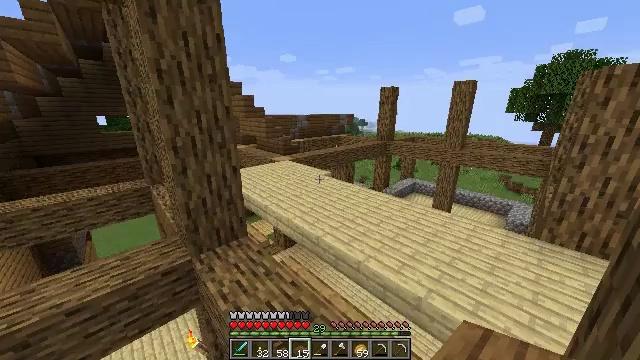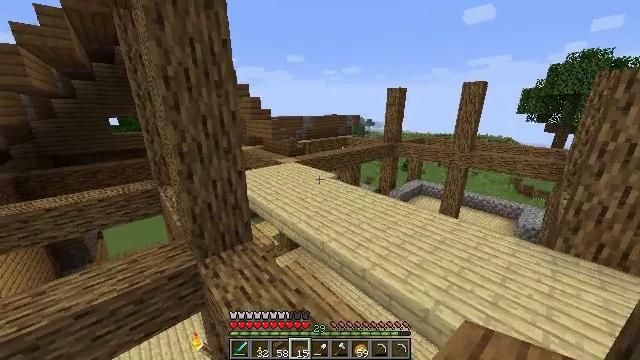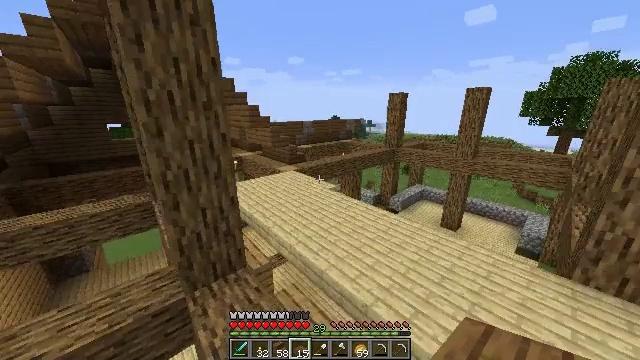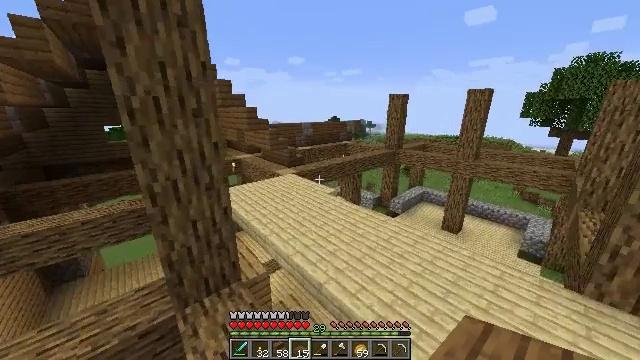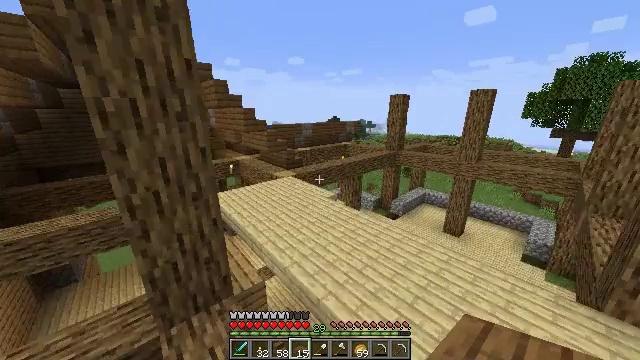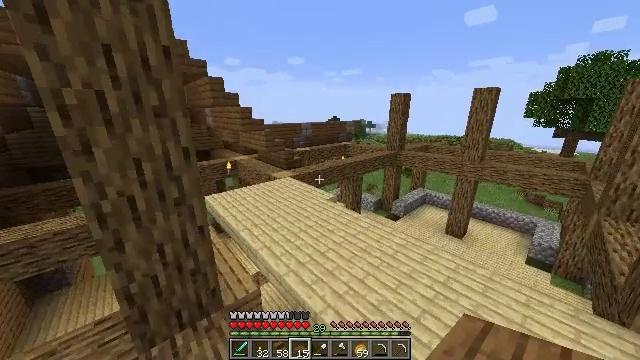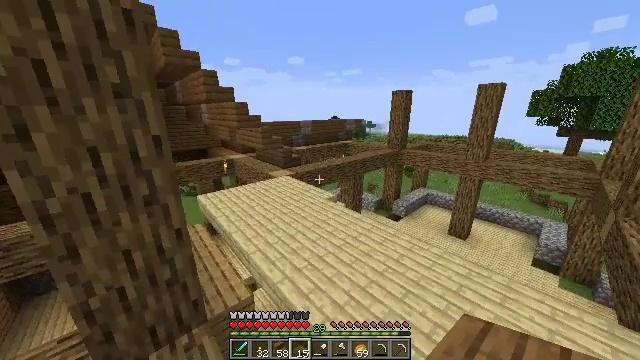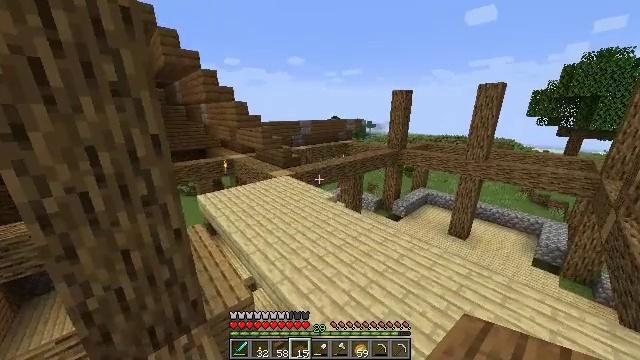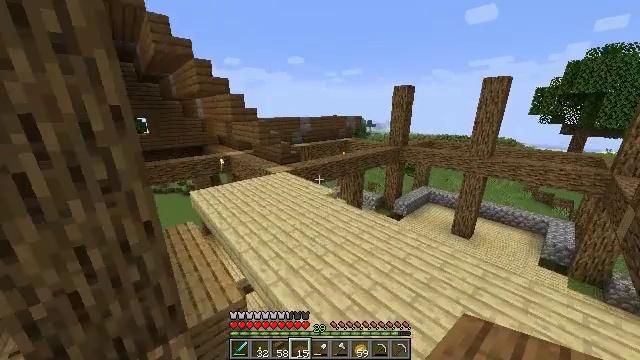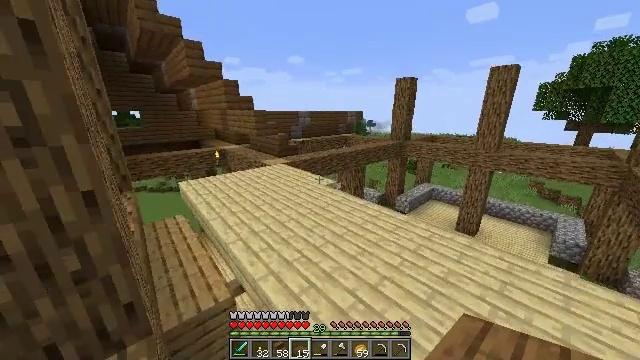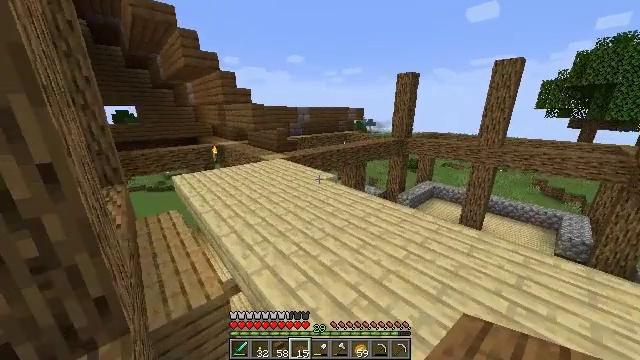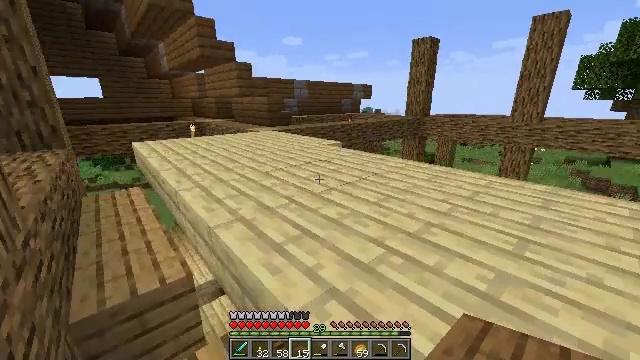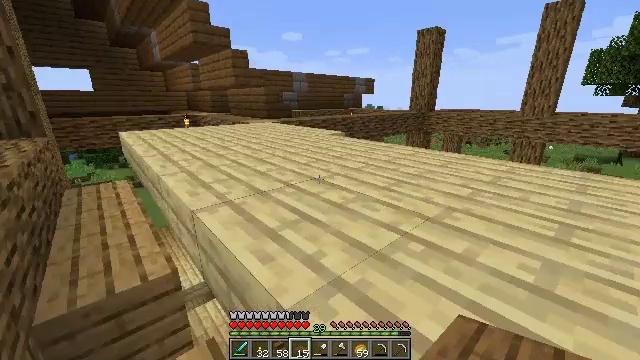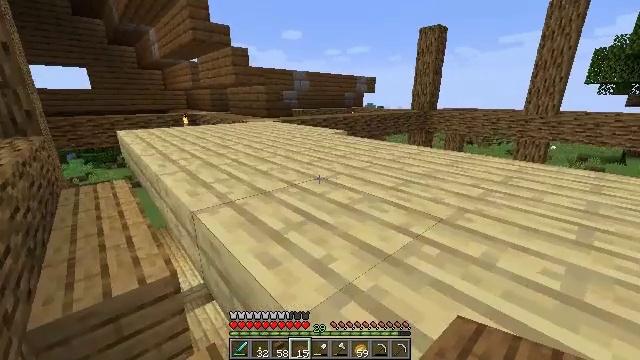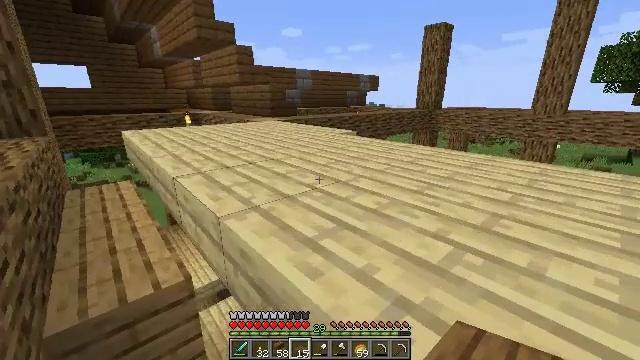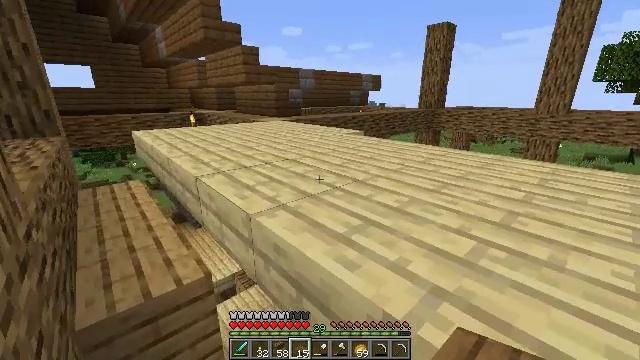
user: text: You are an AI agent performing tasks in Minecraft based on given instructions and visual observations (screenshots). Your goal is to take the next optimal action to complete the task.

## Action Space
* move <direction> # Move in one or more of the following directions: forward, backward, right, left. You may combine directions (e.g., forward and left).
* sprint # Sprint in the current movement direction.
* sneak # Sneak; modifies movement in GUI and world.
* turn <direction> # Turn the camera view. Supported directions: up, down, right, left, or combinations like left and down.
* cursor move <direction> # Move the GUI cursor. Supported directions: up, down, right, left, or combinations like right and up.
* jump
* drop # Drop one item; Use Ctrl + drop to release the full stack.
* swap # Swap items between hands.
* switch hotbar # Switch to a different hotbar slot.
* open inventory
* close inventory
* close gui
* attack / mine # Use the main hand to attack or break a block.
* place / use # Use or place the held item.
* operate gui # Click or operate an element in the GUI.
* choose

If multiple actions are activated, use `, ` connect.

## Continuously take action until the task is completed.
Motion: motion action
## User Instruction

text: Take spruce planks to craft a spruce slab.
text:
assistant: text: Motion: move forward, turn left, jump
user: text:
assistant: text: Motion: move forward, jump
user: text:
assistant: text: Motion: move forward, jump
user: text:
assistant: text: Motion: move forward, jump
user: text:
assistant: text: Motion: move forward, jump
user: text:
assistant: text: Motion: move forward, jump
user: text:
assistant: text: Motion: move forward, jump
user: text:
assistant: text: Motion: move forward
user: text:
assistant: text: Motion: no_op
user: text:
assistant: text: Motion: move left
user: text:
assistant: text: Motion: move back and move left
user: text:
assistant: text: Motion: move back and move left
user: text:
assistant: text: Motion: move back and move left
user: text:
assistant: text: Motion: move back and move left
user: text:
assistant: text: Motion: move back and move left
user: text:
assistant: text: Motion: move back and move left
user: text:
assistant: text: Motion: move back and move left
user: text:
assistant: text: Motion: no_op
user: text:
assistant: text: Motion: no_op
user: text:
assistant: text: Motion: no_op
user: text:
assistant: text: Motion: no_op
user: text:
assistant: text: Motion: no_op
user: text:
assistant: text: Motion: no_op
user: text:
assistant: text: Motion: no_op
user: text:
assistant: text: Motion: no_op
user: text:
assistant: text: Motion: no_op
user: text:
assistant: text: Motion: turn left and down
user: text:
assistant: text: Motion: turn left and down
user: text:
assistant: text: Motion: turn left and down
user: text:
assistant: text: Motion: move forward, turn left and down